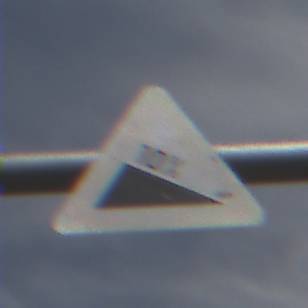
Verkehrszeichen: Gefaelle10
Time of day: Midday
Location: Outdoor (Nature)
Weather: PartlyCloudy
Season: NotSpecified
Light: Natural